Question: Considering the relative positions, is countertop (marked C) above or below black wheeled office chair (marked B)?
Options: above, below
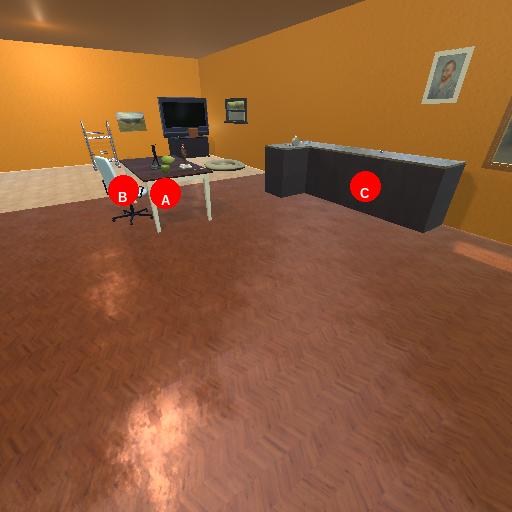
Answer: above